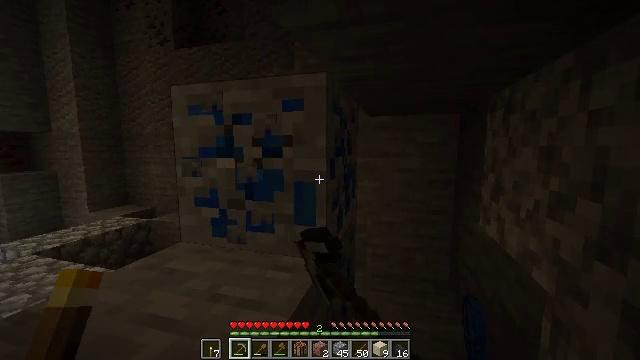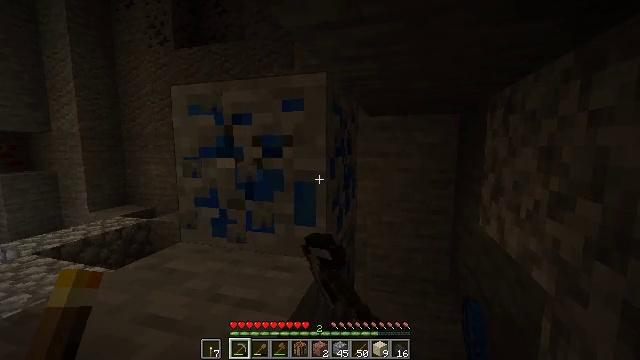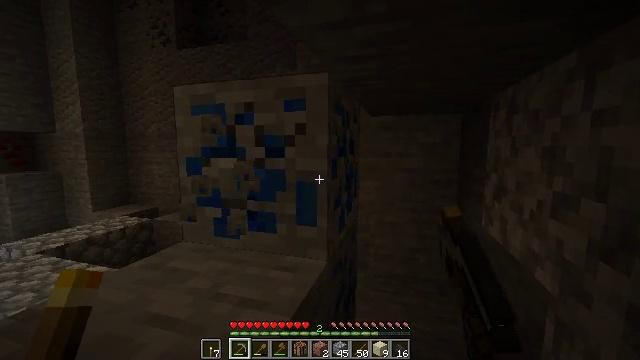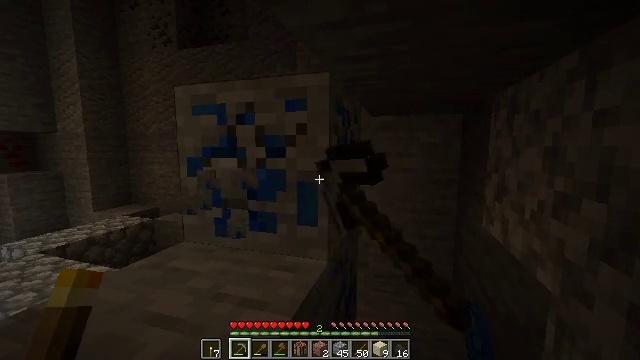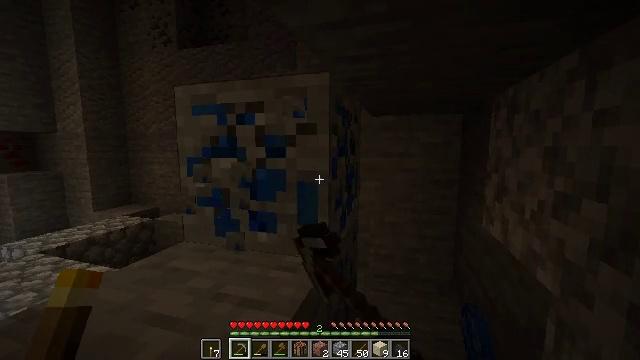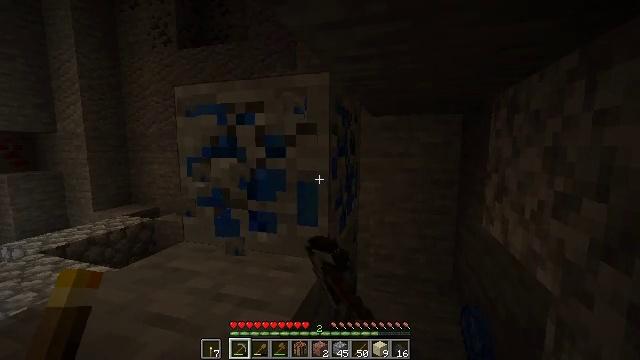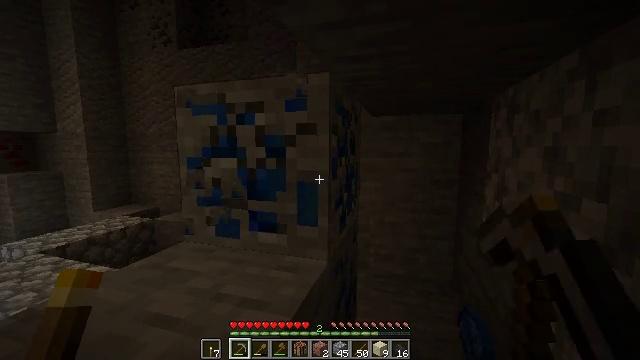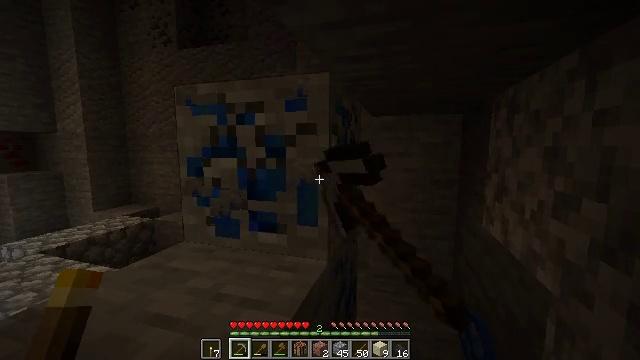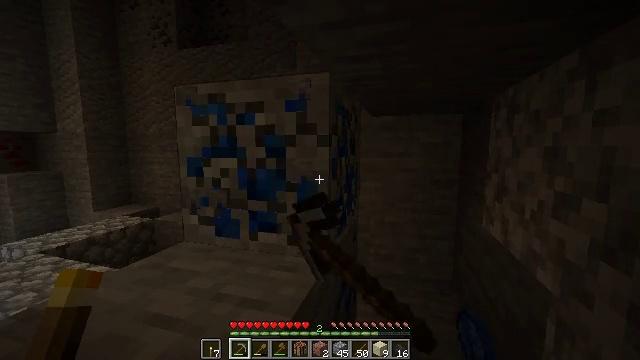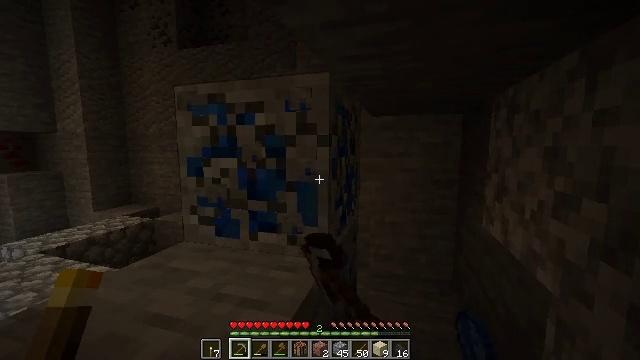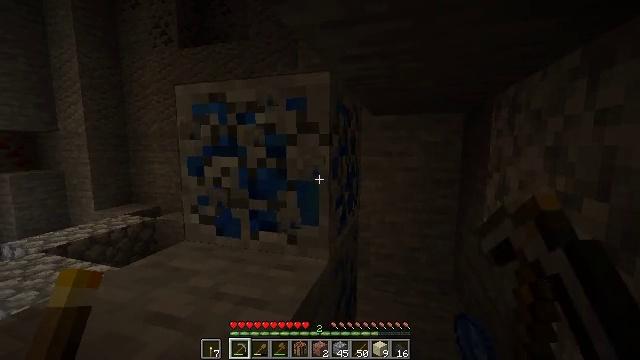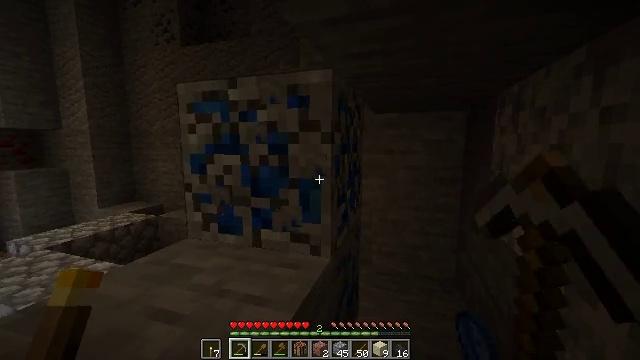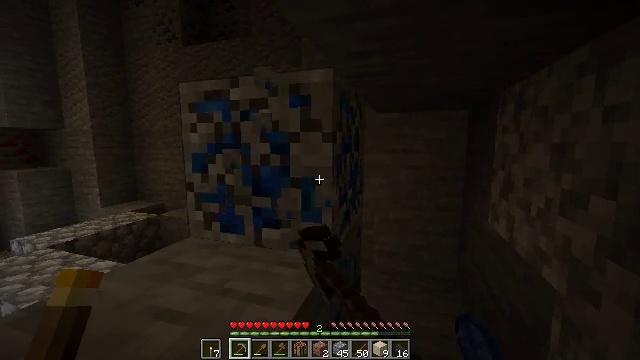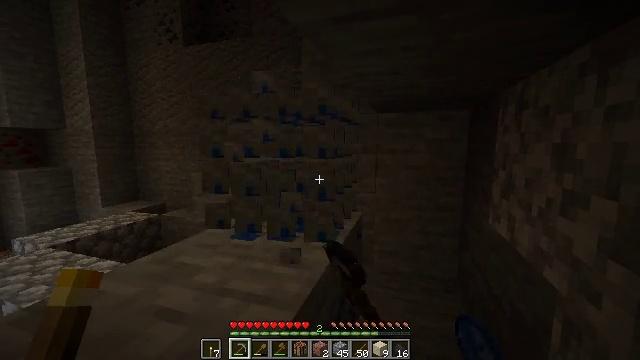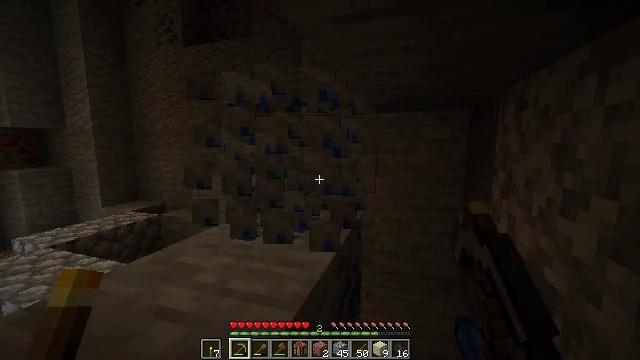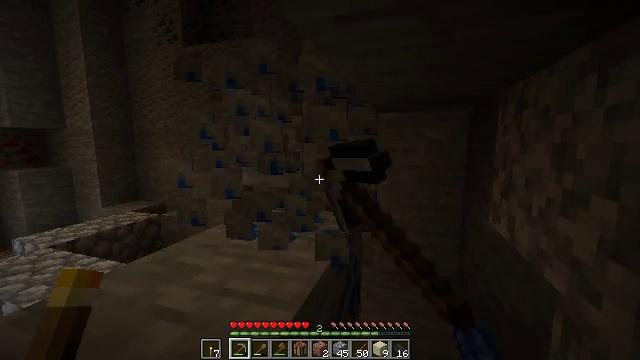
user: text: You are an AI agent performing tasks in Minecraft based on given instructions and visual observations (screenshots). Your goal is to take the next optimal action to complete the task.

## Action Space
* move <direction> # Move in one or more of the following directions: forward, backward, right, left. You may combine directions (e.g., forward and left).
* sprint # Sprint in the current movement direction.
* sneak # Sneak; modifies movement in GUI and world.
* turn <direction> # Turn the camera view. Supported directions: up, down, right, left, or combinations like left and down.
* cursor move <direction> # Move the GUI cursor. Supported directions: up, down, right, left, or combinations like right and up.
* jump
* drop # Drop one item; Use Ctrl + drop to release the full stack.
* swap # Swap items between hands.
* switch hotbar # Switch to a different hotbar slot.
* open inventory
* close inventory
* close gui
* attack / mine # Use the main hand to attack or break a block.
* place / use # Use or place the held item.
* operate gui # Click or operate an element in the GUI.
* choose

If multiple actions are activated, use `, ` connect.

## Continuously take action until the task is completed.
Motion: motion action
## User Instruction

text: Collect lapis ore for enchanting.
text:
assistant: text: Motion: attack / mine
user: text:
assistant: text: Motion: attack / mine
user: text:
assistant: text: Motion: attack / mine
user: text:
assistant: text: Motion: attack / mine
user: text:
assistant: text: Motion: attack / mine
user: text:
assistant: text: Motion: attack / mine
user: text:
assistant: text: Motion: attack / mine
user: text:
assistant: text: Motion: attack / mine
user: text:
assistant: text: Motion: attack / mine
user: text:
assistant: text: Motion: attack / mine
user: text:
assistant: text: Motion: attack / mine
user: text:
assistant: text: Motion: attack / mine
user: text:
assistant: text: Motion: attack / mine
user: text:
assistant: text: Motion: attack / mine
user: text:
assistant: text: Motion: attack / mine
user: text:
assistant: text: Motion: attack / mine
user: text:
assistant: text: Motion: move right, turn left and down, attack / mine
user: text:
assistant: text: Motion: move forward and move right, turn left and down, attack / mine
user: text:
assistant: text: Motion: move forward and move right, turn left and down, attack / mine
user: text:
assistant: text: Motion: move forward and move right, turn left and down, attack / mine
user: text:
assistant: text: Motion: turn left and down, attack / mine
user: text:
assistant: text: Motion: turn left and down, attack / mine
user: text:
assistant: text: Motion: attack / mine
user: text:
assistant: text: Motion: attack / mine
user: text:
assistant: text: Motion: attack / mine
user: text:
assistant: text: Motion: attack / mine
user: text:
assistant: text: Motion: attack / mine
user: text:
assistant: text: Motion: attack / mine
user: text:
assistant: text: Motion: attack / mine
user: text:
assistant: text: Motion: attack / mine